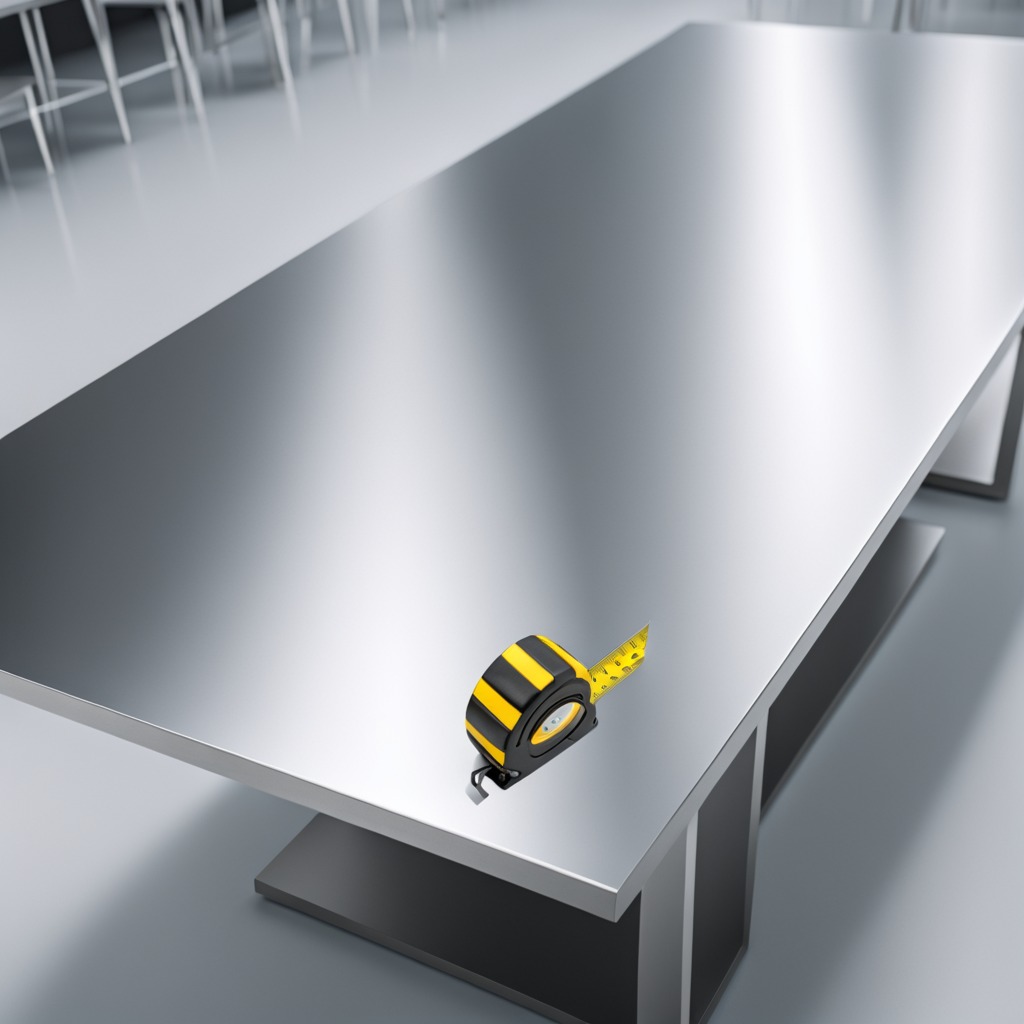
A measuring tape is lying on the stainless steel table.